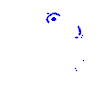
Particle: kaon